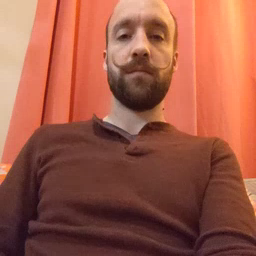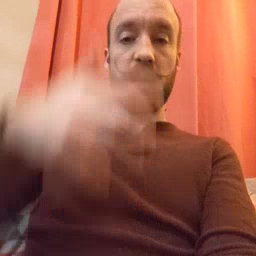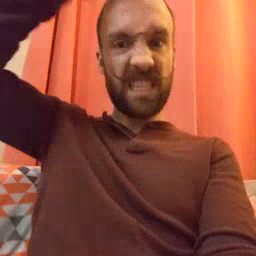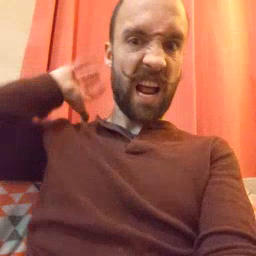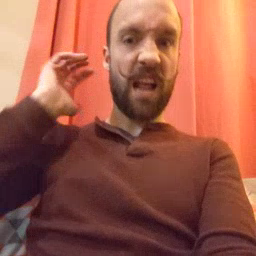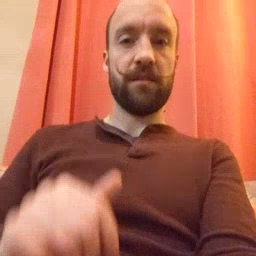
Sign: lion